Current action and preconditions to check: trajectory_clear

Your task: For each precondition in the list above, predict whether it will hold at this action.

Consider the current scene as observed from the mobile robot's camera, and analyze the predicted future states of all dynamic agents (e.g., people, animals, vehicles, or any moving entities) within the NEXT SECOND.

IMPORTANT: Only answer "very likely" if you are absolutely certain—based on strong, clear evidence—that a dynamic agent will violate the precondition in the predicted future state. Do NOT answer "very likely" for unlikely, ambiguous, or low-probability risks.

Ask yourself for each precondition: Is there a high probability, with clear and convincing evidence, that the predicted future states of any dynamic agent will interfere with the predicted future state of the currently executing action within the NEXT SECOND, causing that precondition to fail?

Assess the risk level based on these predictions. Use "likely" or "very likely" if motions create a clear risk of interference.

Use "neutral" or "improbable" if agents are nearby but their predicted paths are clearly diverging or non-conflicting.

Failure Risk Categories: "very improbable", "improbable", "neutral", "likely", "very likely"

Answer Format: Output ONLY the probability_of_failure value from these categories: "very improbable", "improbable", "neutral", "likely", "very likely"

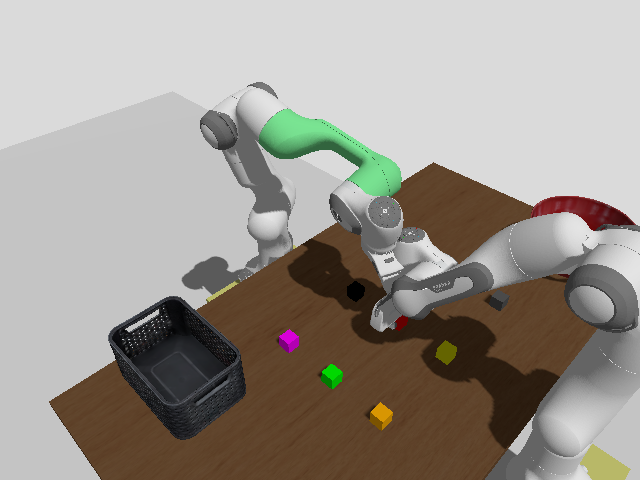

Answer: very likely